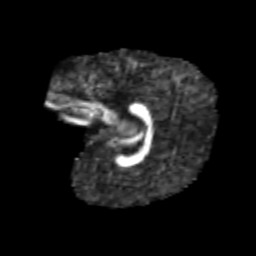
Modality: FA
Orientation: sagittal
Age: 7
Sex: male
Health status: healthy